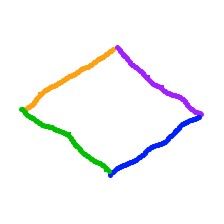
Shape: rhombus